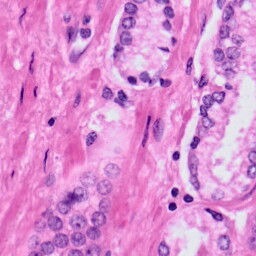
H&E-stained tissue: Prostate